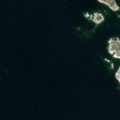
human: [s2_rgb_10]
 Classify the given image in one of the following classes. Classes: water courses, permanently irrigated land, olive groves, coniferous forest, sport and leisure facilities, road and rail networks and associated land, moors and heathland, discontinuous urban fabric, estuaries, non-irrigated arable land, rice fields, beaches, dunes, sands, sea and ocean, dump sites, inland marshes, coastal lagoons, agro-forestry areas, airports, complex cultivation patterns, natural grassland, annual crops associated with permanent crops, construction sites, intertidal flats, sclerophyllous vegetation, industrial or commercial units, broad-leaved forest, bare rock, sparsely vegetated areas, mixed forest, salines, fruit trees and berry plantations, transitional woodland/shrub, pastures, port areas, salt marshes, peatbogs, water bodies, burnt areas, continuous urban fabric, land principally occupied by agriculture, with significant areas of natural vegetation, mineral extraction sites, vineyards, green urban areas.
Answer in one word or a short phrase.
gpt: sea and ocean